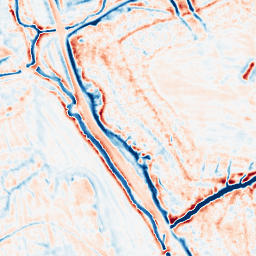
Category: edge_preserving
Decomposition family: bilateral
Decomposition parameters: d: 15
sigma_color: 75
sigma_space: 150
Upsampling method: cubic_mitchell
Upsampling parameters: scale: 4
Upsampling scale: 4